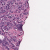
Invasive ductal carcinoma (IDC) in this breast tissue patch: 1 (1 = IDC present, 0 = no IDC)